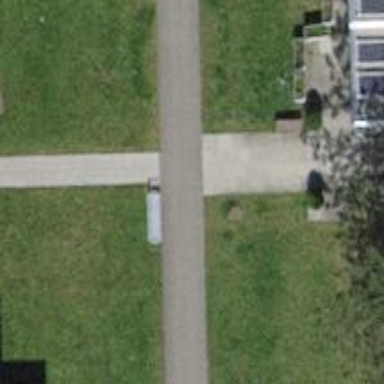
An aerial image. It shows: Bench.